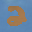
Label: 2